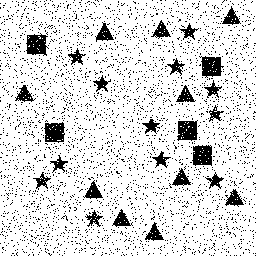
Squares: 5
Triangles: 10
Stars: 12
Total shapes: 27